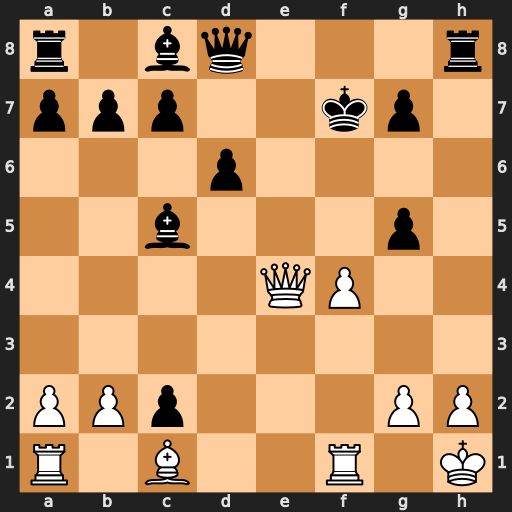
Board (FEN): r1bq3r/ppp2kp1/3p4/2b3p1/4QP2/8/PPp3PP/R1B2R1K
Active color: w
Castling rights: -
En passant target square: -
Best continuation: fxg5+ Kg8 Qd5+